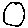
Label: circle